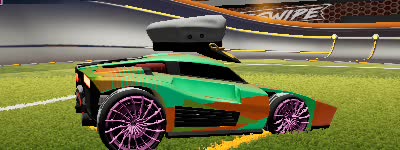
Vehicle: breakout